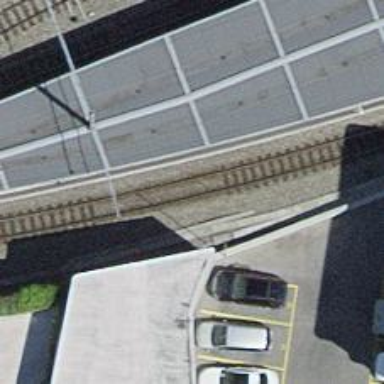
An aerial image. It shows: Narrow gauge railway with electrified contact lines.